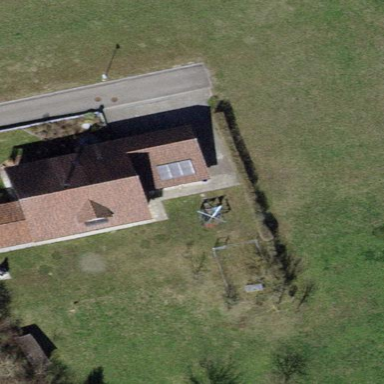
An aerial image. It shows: Gabled roofed house.